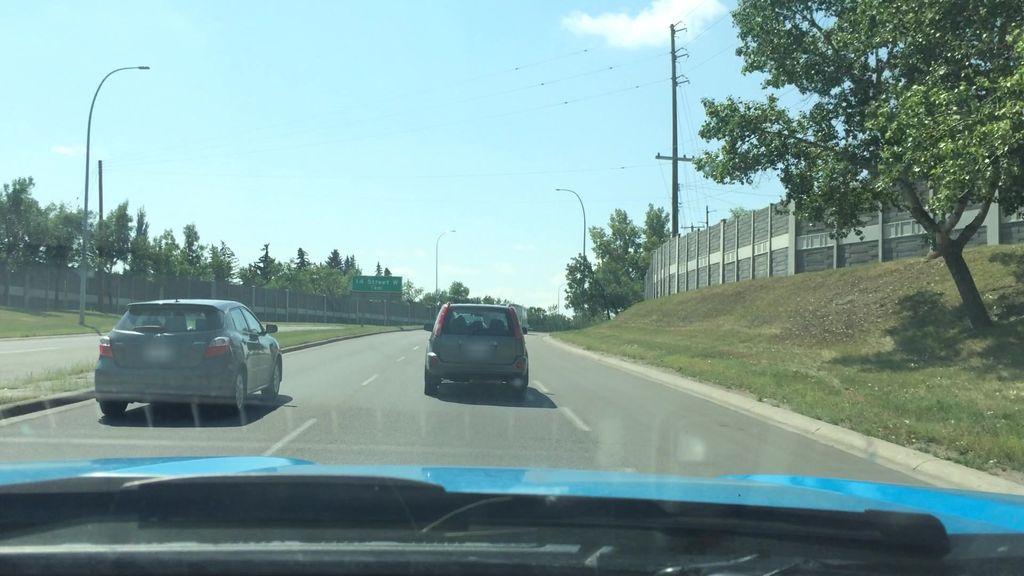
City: calgary